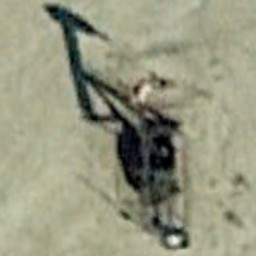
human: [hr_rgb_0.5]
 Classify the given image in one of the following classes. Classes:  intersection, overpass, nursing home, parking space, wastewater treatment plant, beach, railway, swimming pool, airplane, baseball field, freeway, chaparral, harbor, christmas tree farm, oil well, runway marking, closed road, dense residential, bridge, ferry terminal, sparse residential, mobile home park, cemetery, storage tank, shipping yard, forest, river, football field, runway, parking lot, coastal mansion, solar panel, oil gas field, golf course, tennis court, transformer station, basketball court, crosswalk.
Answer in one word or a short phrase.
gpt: oil well